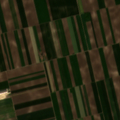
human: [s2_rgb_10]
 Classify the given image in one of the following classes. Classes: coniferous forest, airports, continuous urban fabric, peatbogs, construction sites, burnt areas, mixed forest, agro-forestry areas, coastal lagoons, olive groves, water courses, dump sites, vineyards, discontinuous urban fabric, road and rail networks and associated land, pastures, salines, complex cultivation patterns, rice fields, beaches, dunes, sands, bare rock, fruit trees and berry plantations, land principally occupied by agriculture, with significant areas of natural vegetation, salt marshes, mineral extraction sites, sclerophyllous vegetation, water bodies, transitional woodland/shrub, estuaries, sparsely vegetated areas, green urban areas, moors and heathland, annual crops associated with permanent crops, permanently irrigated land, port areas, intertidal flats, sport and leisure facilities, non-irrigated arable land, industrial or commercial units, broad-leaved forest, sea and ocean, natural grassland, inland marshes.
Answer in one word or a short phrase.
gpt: non-irrigated arable land